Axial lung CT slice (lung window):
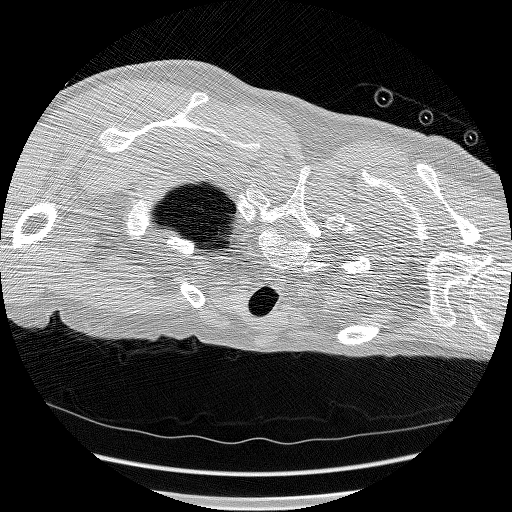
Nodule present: no